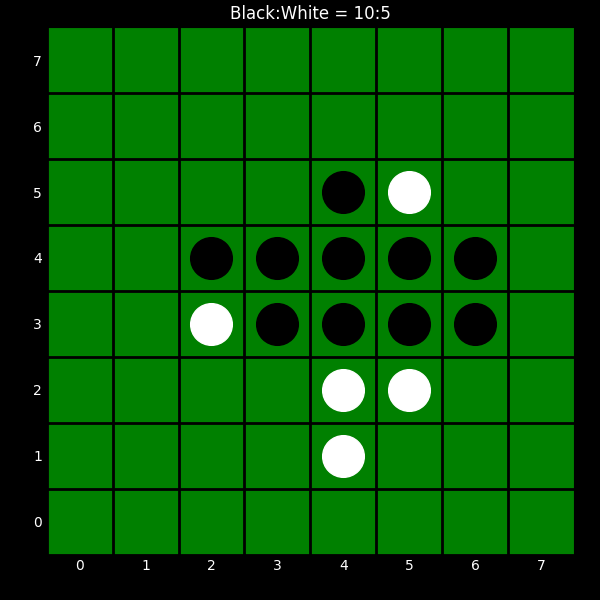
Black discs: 10
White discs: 5